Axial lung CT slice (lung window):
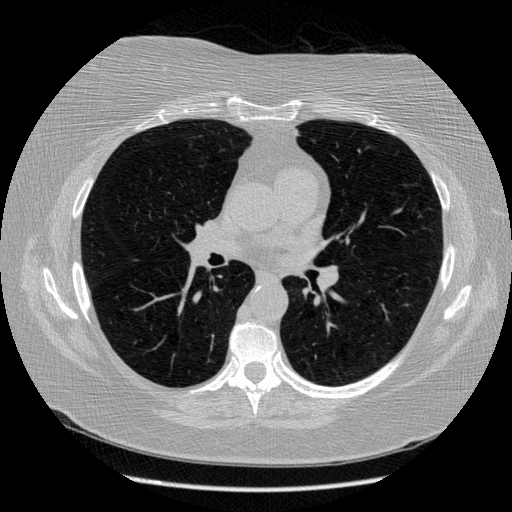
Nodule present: no